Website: lowes
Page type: review-order
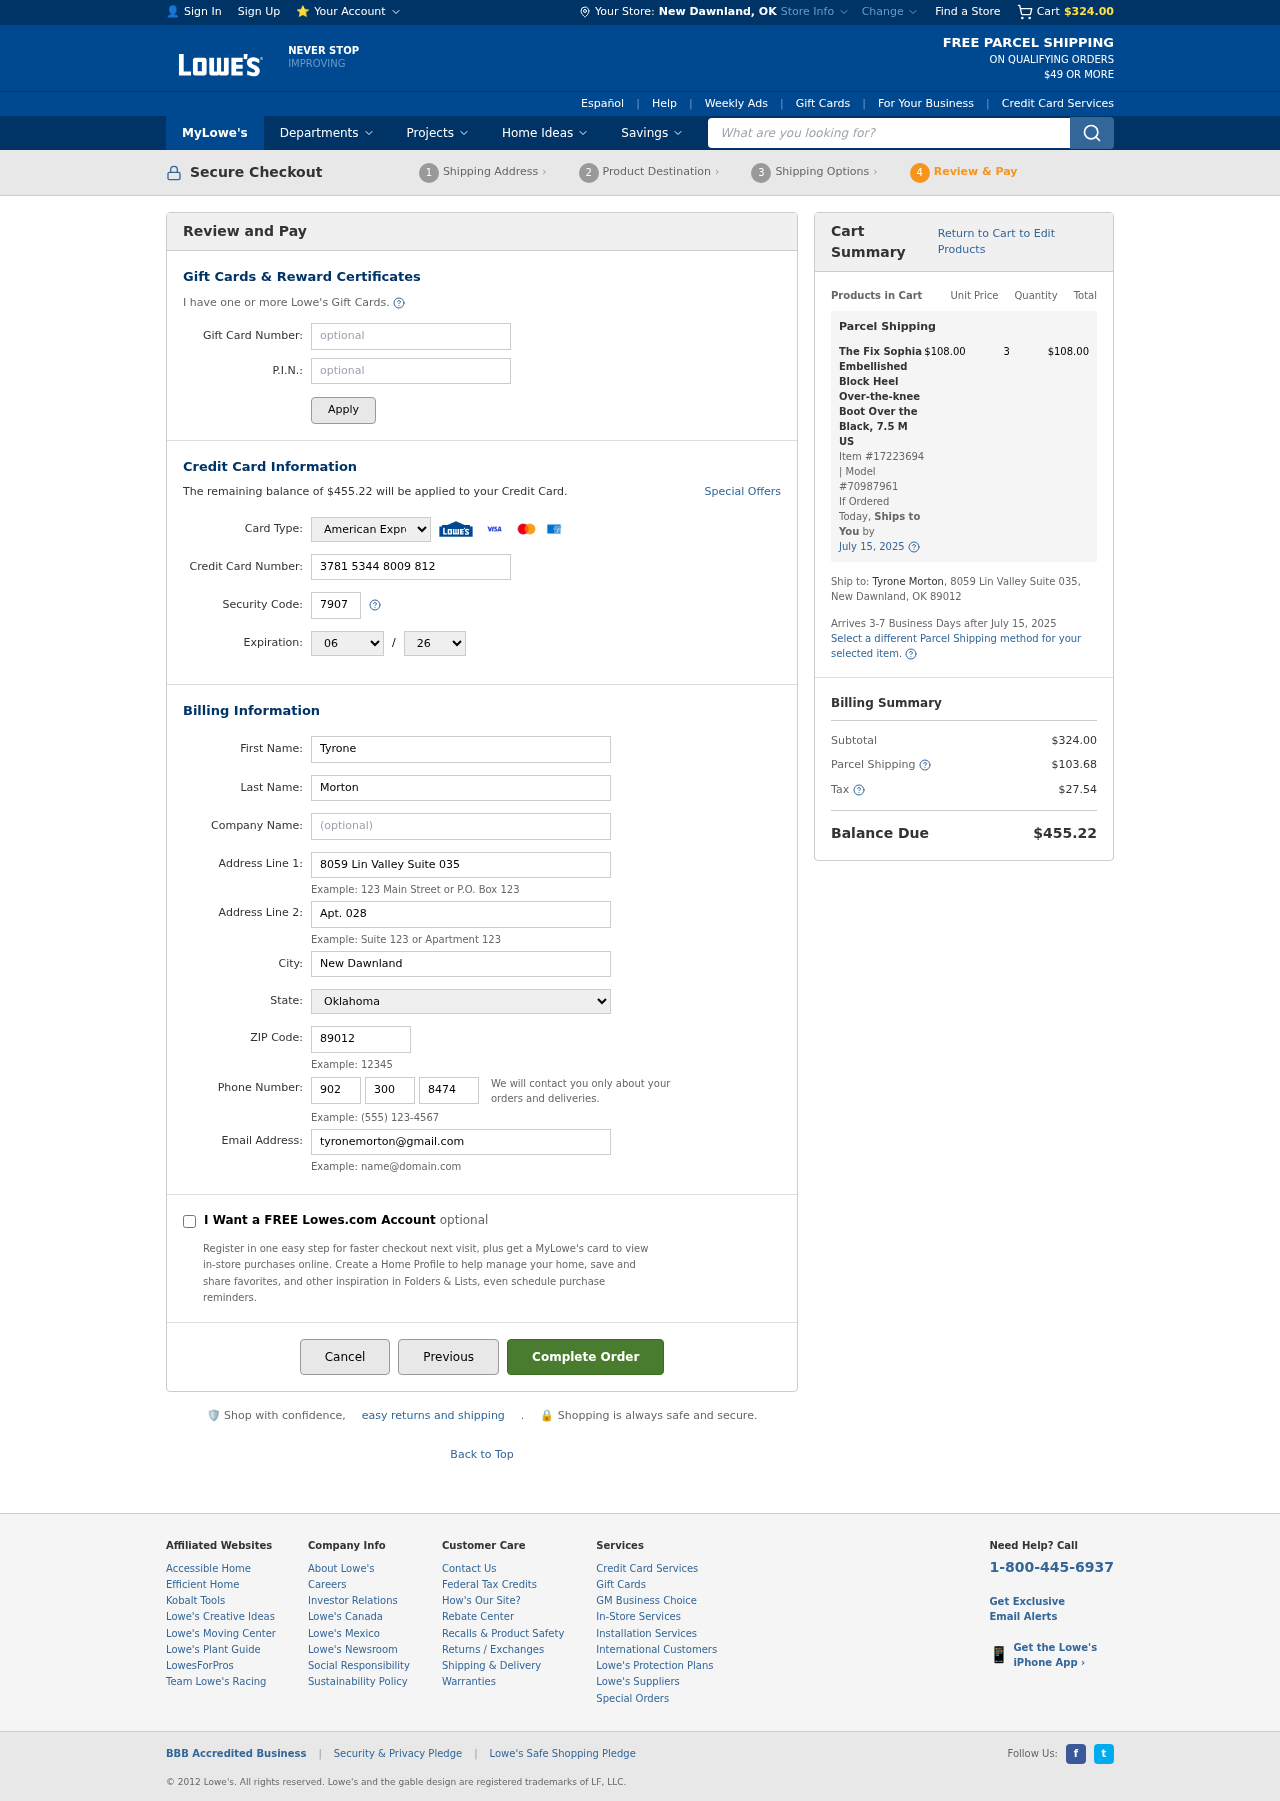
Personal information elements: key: PII_CARD_CVV
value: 7907
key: PII_CARD_EXPIRY_MONTH
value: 06
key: PII_CARD_EXPIRY_YEAR
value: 26
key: PII_CARD_NUMBER
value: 3781 5344 8009 812
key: PII_CARD_TYPE
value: American Express
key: PII_CITY
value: New Dawnland
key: PII_CITY_STATE
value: New Dawnland, OK
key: PII_EMAIL
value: tyronemorton@gmail.com
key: PII_FIRSTNAME
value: Tyrone
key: PII_LASTNAME
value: Morton
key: PII_PHONE_AREA
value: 902
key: PII_PHONE_PREFIX
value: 300
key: PII_PHONE_SUFFIX
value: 8474
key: PII_POSTCODE
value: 89012
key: PII_STATE
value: Oklahoma
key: PII_STREET
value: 8059 Lin Valley Suite 035
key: PII_STREET2
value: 8059 Lin Valley Suite 035
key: PII_STREET2
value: Apt. 028
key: PII_FULLNAME2
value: Tyrone Morton
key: PII_CITY_STATE_ZIP2
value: New Dawnland, OK 89012
Product elements: key: PRODUCT1_NAME
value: The Fix Sophia Embellished Block Heel Over-the-knee Boot Over the Black, 7.5 M US
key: PRODUCT1_PRICE
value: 108
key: PRODUCT1_QUANTITY
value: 3
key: PRODUCT1_ITEM_NUMBER
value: Item #17223694
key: PRODUCT1_MODEL_NUMBER
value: Model #70987961
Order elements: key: ORDER_SUBTOTAL
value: $324.00
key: ORDER_BALANCE_DUE
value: $455.22
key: ORDER_SHIPPING_DATE
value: July 15, 2025
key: ORDER_ITEM_TOTAL
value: $108.00
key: ORDER_SHIPPING_DATE2
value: July 15, 2025
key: ORDER_SHIPPING_COST
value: $103.68
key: ORDER_TAX
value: $27.54
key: ORDER_TOTAL
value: $455.22
Search elements: key: HEADER_SEARCH
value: What are you looking for?